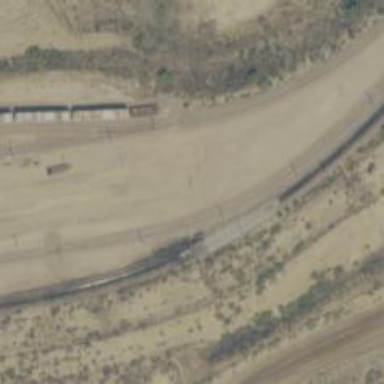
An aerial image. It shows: Electrified rail siding with contact line.